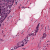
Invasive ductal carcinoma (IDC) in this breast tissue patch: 1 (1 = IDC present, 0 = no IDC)